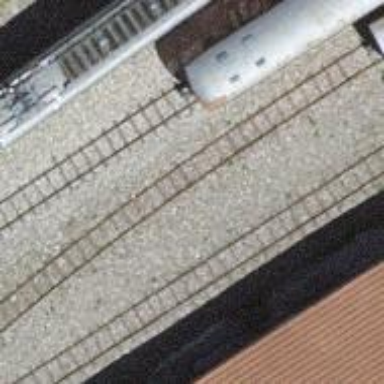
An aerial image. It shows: Narrow-gauge railway with one track passing through service yard.